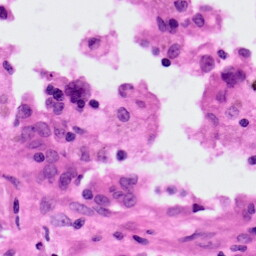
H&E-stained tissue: Lung